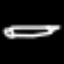
Label: pencil